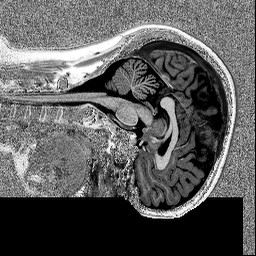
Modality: MP2RAGE
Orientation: sagittal
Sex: female